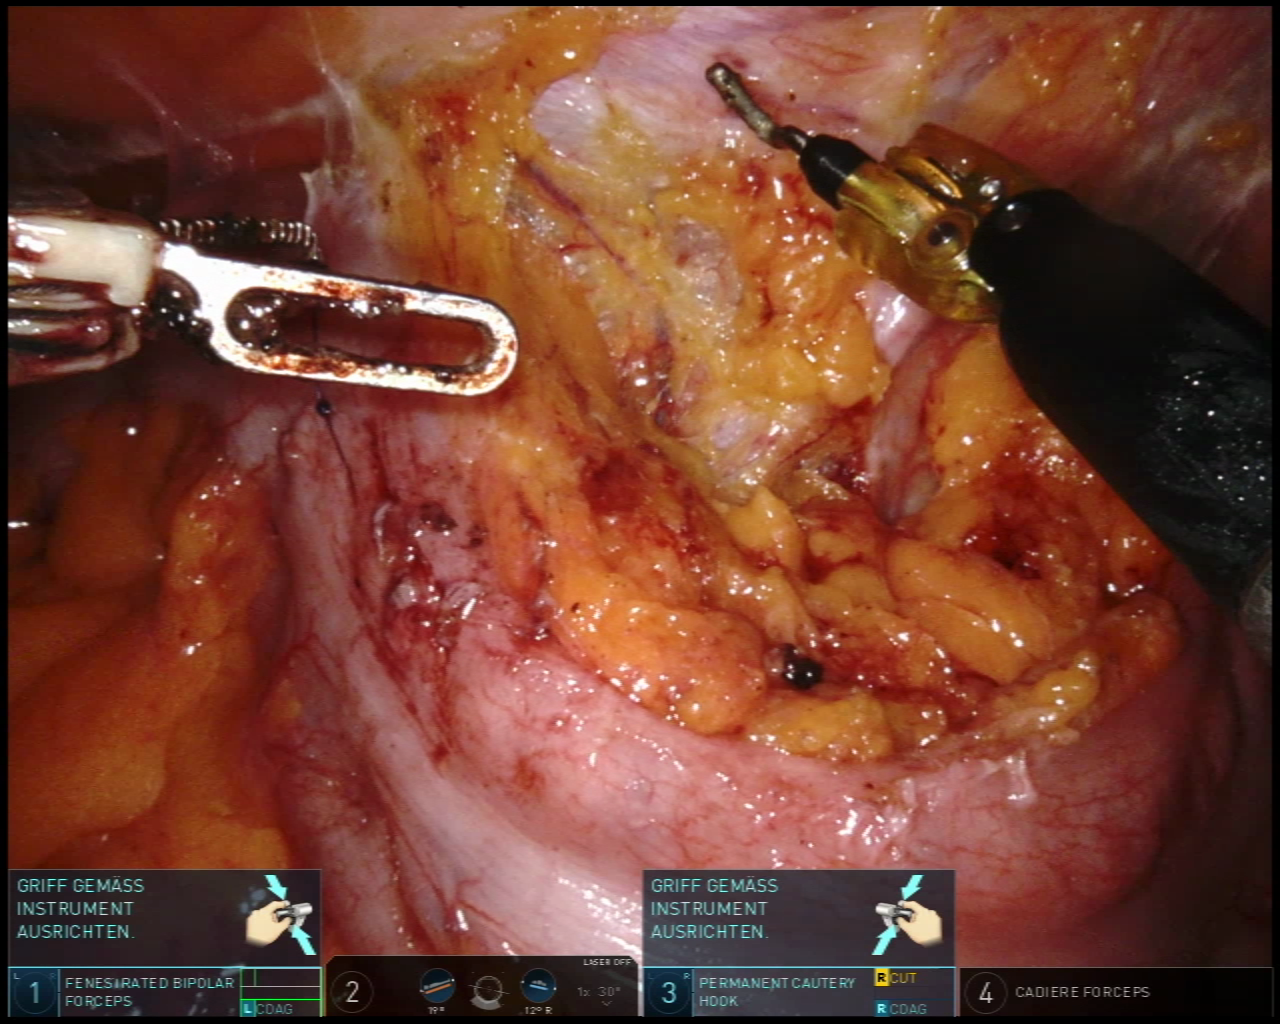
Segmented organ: colon
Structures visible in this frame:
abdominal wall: yes
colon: yes
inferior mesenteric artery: no
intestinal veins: no
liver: no
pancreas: no
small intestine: no
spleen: no
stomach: no
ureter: no
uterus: no
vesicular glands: no